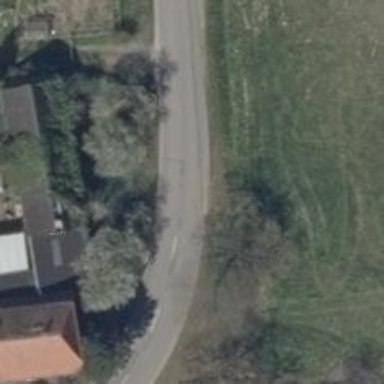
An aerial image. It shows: Secondary road.